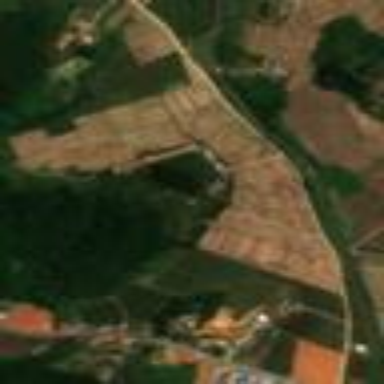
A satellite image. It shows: Farmland with rice crops being cultivated. The rice field is used to produce rice.